Question: In my project, I use the Facebook API "three20": <URL>
Now, I need to customize the TTPhotoViewController.
In the gallery, there's an "auto zoom". The complete width and height are always used:

The disadvantage is that you can not see the complete photo and important information could be cut off / cropped.
How can I deactivate the automatic zoom?
Thanks!
---
## EDIT 03-Mar-2011:
Roman's answer seems to be good, but unfortunately it doesn't helps me. Yes, the content mode 'UIViewContentModeScaleAspectFill' is the problem:
> Scales the content to fill the size of
the view. Some portion of the content
may be clipped to fill the view's
bounds.
But there's no other content mode that solves my problem. I think, I have to look deep inside three20 and scale the images by myself. But I need your help to do this! So, I'll start a new "bounty" today (03/03/2011)...
Thank you very much!!
---
## EDIT 07-Mar-2011:
Finally I got it!! roman's answer is right, I have to use 'UIViewContentModeScaleAspectFit'.
The problem was: I use a wrong size in my 'Photo'-Object! 320x480 worked for me:
'''
NSMutableArray *photos = [NSMutableArray new];
for (Information *info in allImages) {
NSString *binaryId = info.binary;
NSString *fileName = [NSString stringWithFormat:@"documents://img/%@.jpg", binaryId];
Photo *photo = [[[Photo alloc] initWithCaption:info.name
urlLarge:fileName
urlSmall:fileName
urlThumb:fileName
size:CGSizeMake(320, 480)] autorelease];
[photos addObject:photo];
}
self.photoSource = [[PhotoSet alloc] initWithTitle:@"Photos" photos:photos];
'''
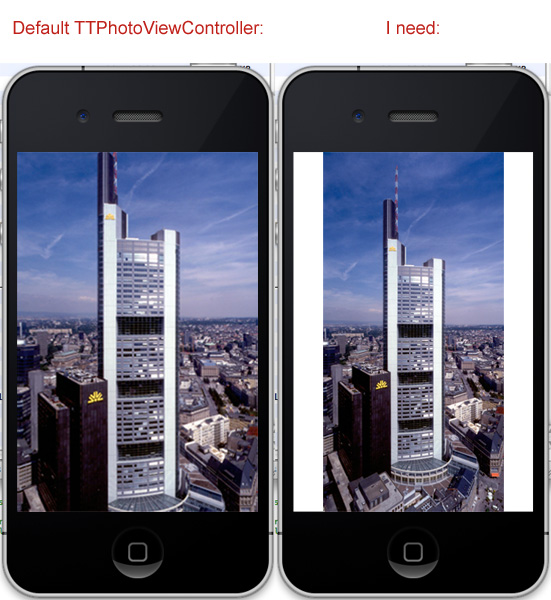
Answer: easiest way is to hack TTPhotoView - around line 135 (function setImage) change
'''
self.contentMode = UIViewContentModeScaleAspectFill;
'''
to
'''
self.contentMode = UIViewContentModeScaleAspectFit;
'''
sadly there does not seem to be another way currently.